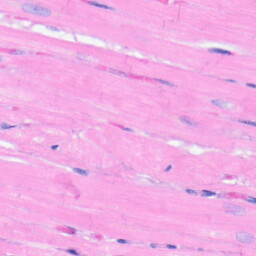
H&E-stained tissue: Heart